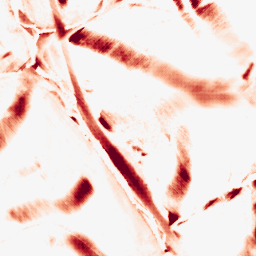
Category: morphological
Decomposition family: morphological_diamond
Decomposition parameters: operation: opening
radius: 20
Upsampling method: sinc_blackman
Upsampling parameters: scale: 8
kernel_size: 16
Upsampling scale: 8